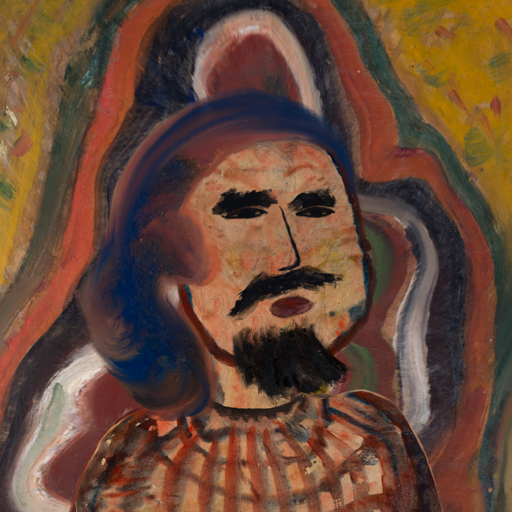
Background: AfterRaid, Head And Neck Side: Orphan, Face Side: Mosgoul, Bust: Orphan, Hair Side: Mother_And_Son_Son, Head Accessory: Blank, Second Necklace: Blank, Necklace: Blank, Baby: Blank